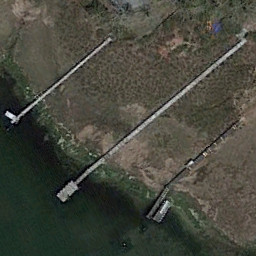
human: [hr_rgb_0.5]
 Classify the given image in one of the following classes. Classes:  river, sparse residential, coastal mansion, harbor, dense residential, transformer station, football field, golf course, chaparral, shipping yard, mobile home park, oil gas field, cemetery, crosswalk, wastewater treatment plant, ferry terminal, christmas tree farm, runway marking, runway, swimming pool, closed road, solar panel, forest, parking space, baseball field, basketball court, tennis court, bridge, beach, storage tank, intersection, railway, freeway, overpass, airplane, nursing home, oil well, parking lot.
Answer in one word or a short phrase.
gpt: ferry terminal